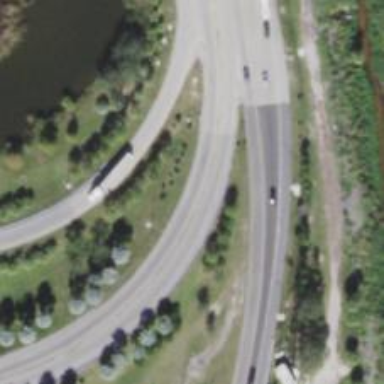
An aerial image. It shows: Asphalt motorway link with trumpet junction.